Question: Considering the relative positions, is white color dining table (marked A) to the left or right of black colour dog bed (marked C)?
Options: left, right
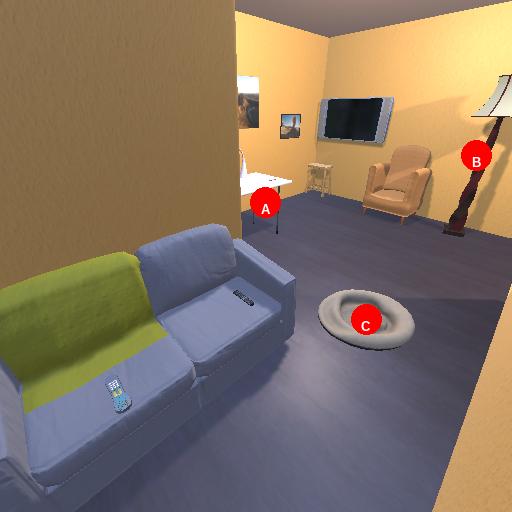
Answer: left